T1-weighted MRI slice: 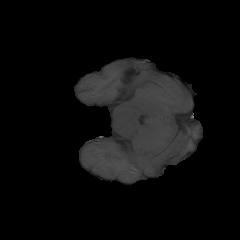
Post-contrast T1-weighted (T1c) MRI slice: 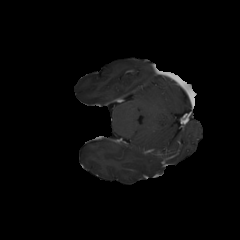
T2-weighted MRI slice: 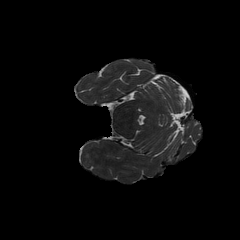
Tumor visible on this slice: no